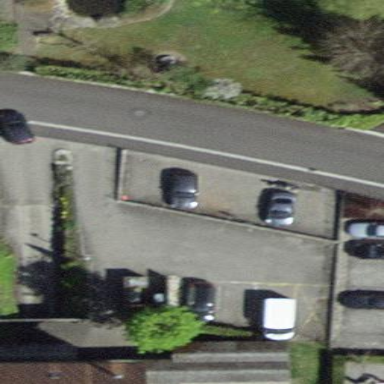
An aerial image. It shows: Parking available on the street side.